【题型】解答题　【知识点】平面几何　【难度】medium
（2025$\cdot$安徽六安$\cdot$三模）如图，四边形$ABCD$内接于$\odot O$，对角线$AC$是$\odot O$的直径，$BD$平分$\angle ABC$，连接$BO$并延长交$\odot O$于点$E$，连接$DE$并延长交$BA$延长线于点$F$．

\vspace{3pt}
\noindent
(1)求证：$AF = BC$；

\noindent
(2)若$BC = 2$，求$EF$的长．
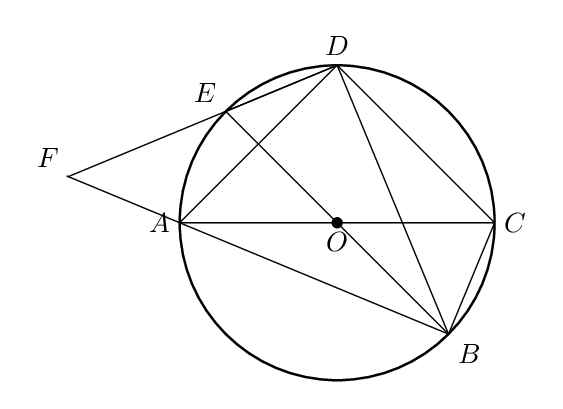
【解答】
\vspace{8pt}
\noindent
\textbf{【答案】}
(1)证明见解析

\noindent
(2)$2\sqrt{2}$

\vspace{3pt}
\noindent
\textbf{【分析】}
(1) 由直径所对的圆周角是直角，角平分线定义，圆内接四边形性质判断相关角度关系，由$\overset{\frown}{AD} = \overset{\frown}{CD}$得到$AD = CD$，再由两个三角形全等的判定与性质即可得证；

\noindent
(2) 连接$AE$，如图所示，由（1）知$AF = BC = 2$，$\angle ADF = \angle CDB$，进而确定$\overset{\frown}{AE} = \overset{\frown}{CB}$，得到$AE = CB = 2$，再由直径所对的圆周角是直角，在$\text{Rt}\triangle AEF$中，由勾股定理求解即可得到答案．

\vspace{5pt}
\noindent
\textbf{【详解】}
(1) 证明：$\because AC$是$\odot O$的直径，

\noindent
$\therefore \angle ABC = \angle ADC = 90^\circ$，

\noindent
又$\because BD$平分$\angle ABC$，

\noindent
$\therefore \angle ABD = \angle CBD = 45^\circ$，

\noindent
$\therefore \overset{\frown}{AD} = \overset{\frown}{CD}$，

\noindent
$\therefore AD = CD$，

\noindent
$\because BE$是$\odot O$的直径，

\noindent
$\therefore \angle BDF = 90^\circ = \angle ADC$，

\noindent
$\therefore \angle ADF = \angle CDB$，

\noindent
$\because$四边形$ABCD$内接于$\odot O$，

\noindent
$\therefore \angle FAD = \angle BCD$，

\noindent
$\therefore \triangle DAF \cong \triangle DCB(\text{ASA})$，

\noindent
$\therefore AF = BC$；

\vspace{5pt}
\noindent
(2) 解：连接$AE$，如图所示：

\noindent
由（1）知$AF = BC = 2$，$\angle ADF = \angle CDB$，

\noindent
$\therefore \overset{\frown}{AE} = \overset{\frown}{CB}$，则$AE = CB = 2$，

\noindent
$\because BE$是$\odot O$的直径，

\noindent
$\therefore \angle EAF = 90^\circ$，

\noindent
在$\text{Rt}\triangle AEF$中，由勾股定理得$EF = \sqrt{2^2 + 2^2} = 2\sqrt{2}$．

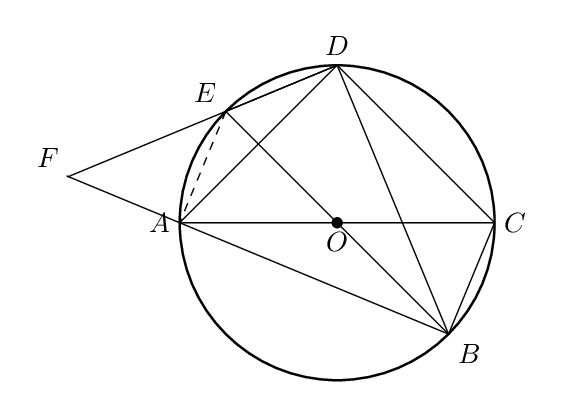